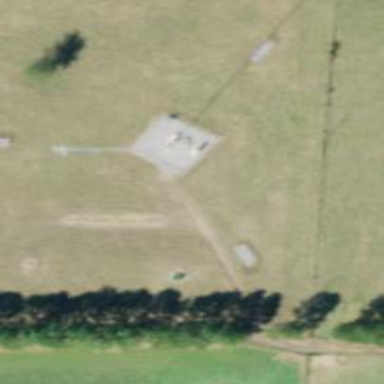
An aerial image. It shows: Mast tower used for communication.